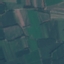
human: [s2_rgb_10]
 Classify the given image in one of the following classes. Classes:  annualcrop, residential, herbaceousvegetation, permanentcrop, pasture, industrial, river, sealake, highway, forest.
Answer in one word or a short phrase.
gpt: AnnualCrop